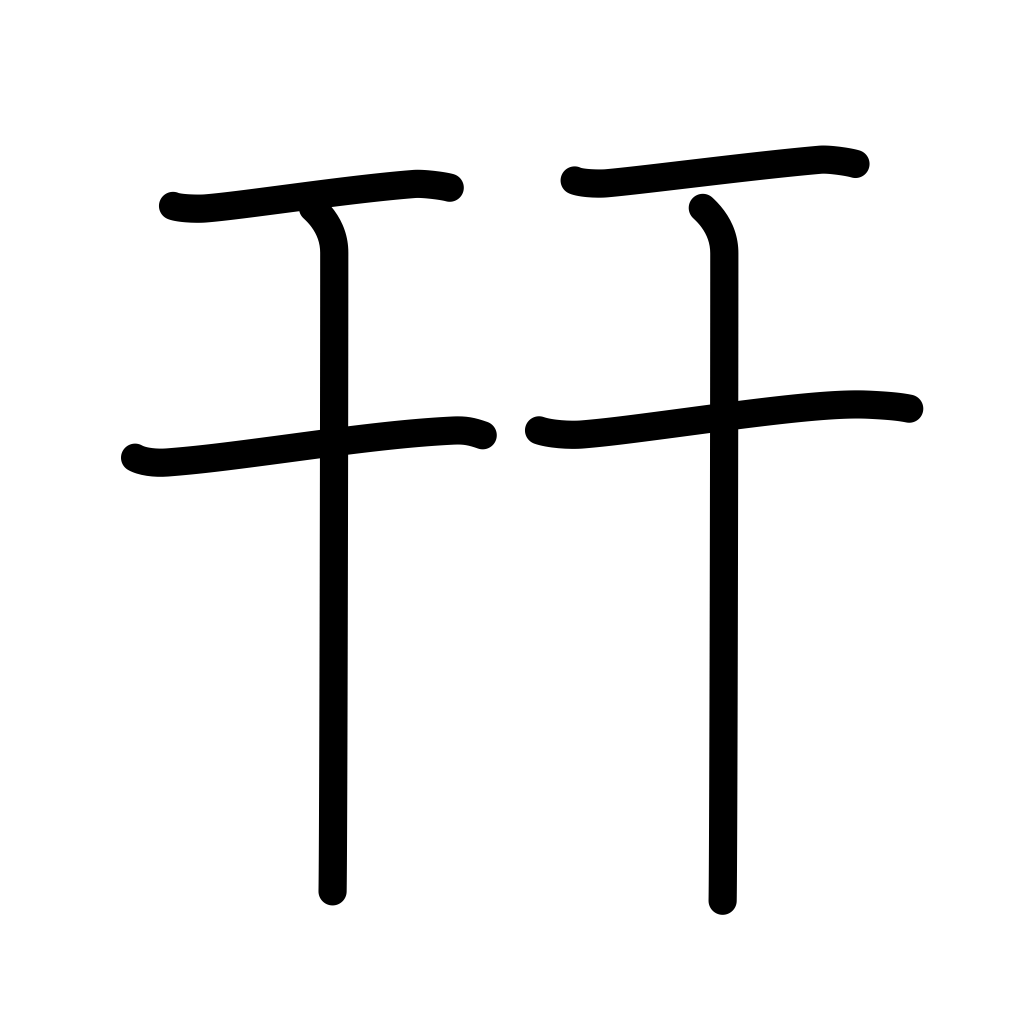
Meaning: put together